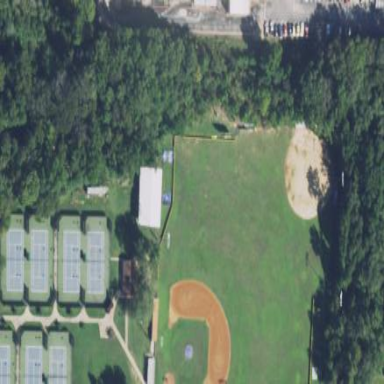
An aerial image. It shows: Baseball pitch for leisure land.